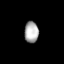
Tissue: lung
Cell type: Epithelial cells
Senescence score: 0.241
Nuclear area (px): 296
Mean DAPI intensity: 171.007